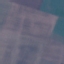
Land use / land cover class: AnnualCrop